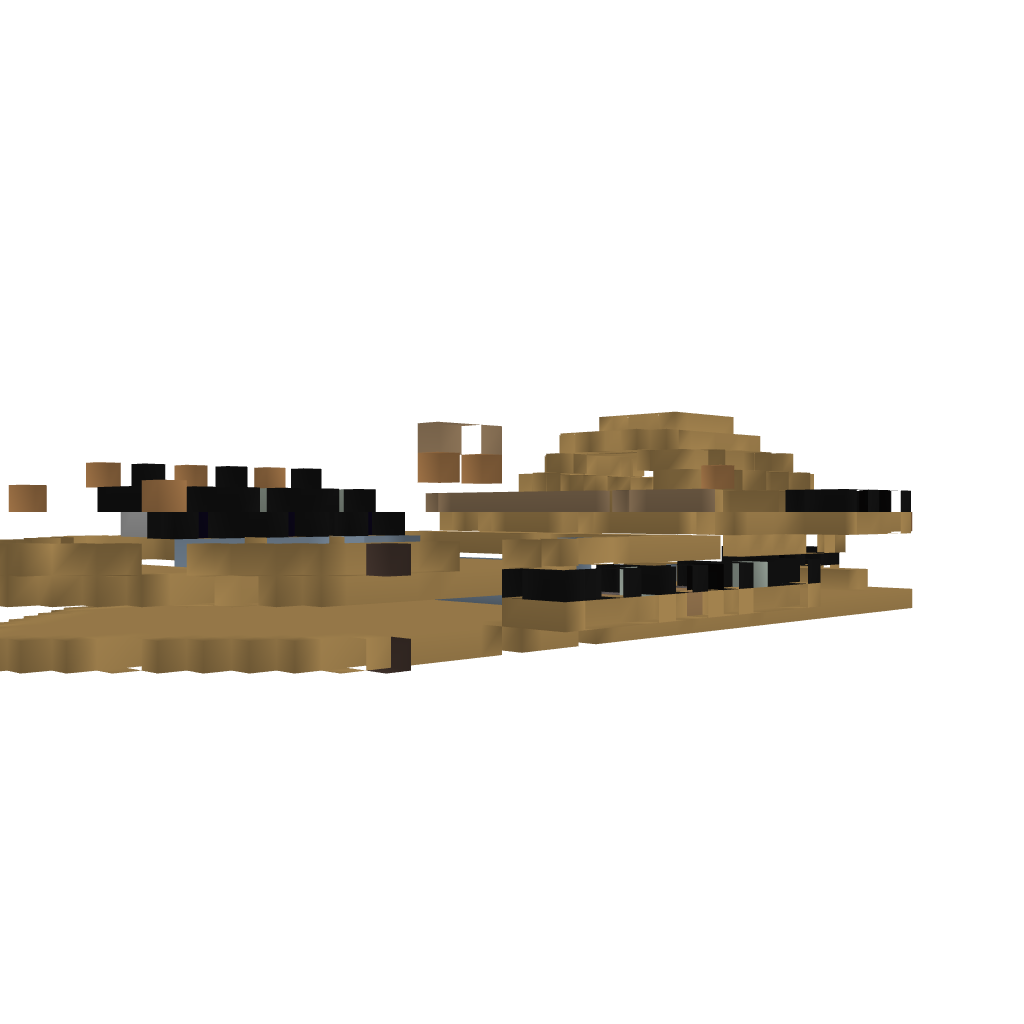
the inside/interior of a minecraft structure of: Cannon Boat